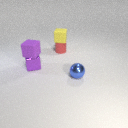
small blue metal sphere in front of small purple metal cube